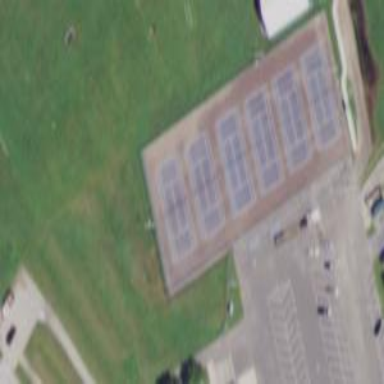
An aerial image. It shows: Tennis court on the leisure land pitch.